Question: Hi all i am having a text file which consists of some data and each and every line in that particular is fixed to 94. Now when the user opened the particular text file and if my condition satisfies i will show it to datagridview. But when displaying to datagridview even the length of each and every line is 94 the content displaying in grid varies why it is happening . How to make sure that each and every row in datagridview should be displayed in a constant way

Any idea please
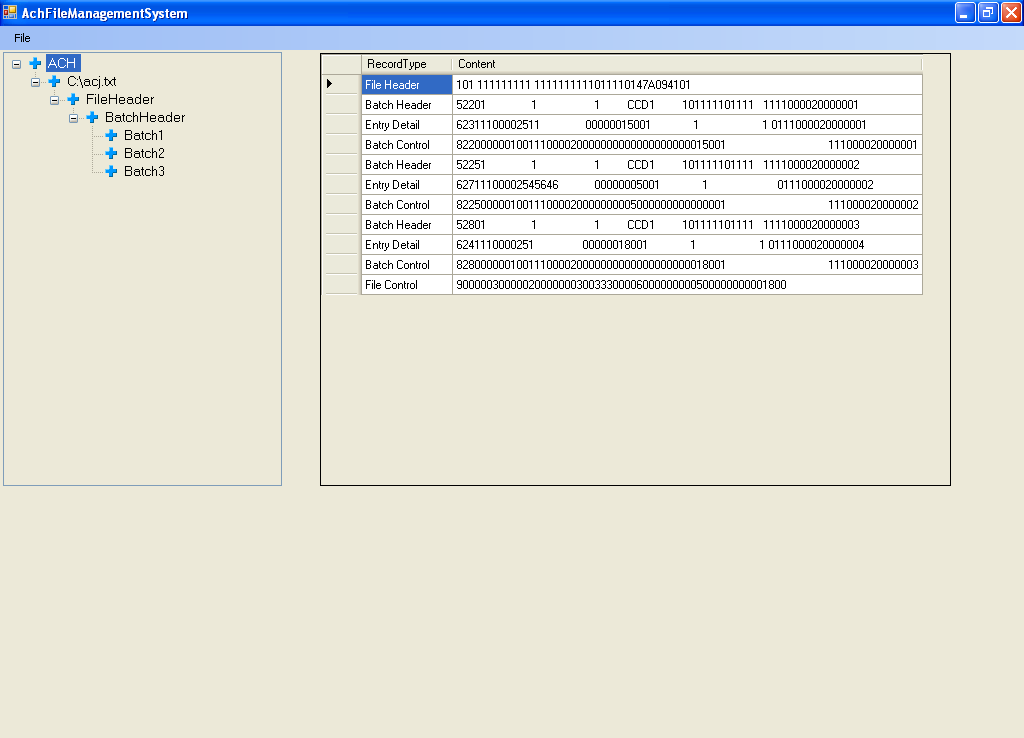
Answer: You're using a non-proportional font in the grid, which means that not all characters have the same size. F.e. spaces are way shorter then the 0. Use a proportional font, and the lines will be the same length.
Let's have a look at an example:
> This is a non-proportional font,
the line will have different lengths,
though they are 10 characters long:
<PHONE>
adilngvzus
'''
Now let's look at a proportional font:
<PHONE>
adilngvzus
'''
As you can see, in a proportional font (like your IDE is most likely using) every characters has the same width. In a non-proportional font (like your text-processor is most likely using by default) the characters are varying in width, making the 'i' one of the 'thinest' and the 'O' one of the 'widest' characters.